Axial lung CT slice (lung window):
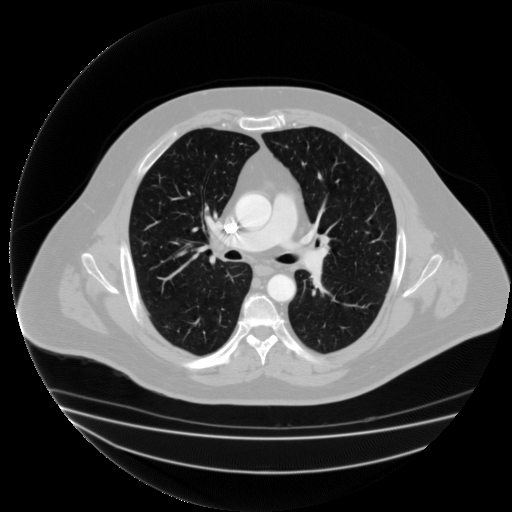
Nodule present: no